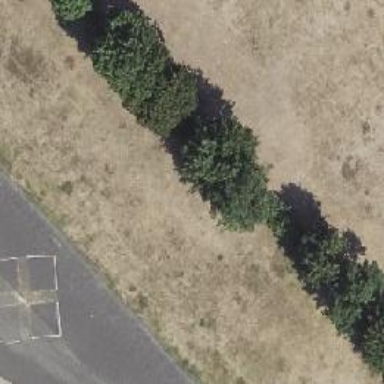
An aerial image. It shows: Broadleaved deciduous tree located in park.